Question: I'm trying to create an installer, which automagically updates the installed component.
Therefore I have created an installer-project, with following settings:
- - - -
When I change my 'Version'-attribute, a new 'ProductCode' gets generated (how I understood, the grouping on the product is done via 'UpgradeCode' and the specific version is bound to 'ProductCode').
My Custom-Actions look like this:

Sooo ... here we have my installer-class:
'''
[RunInstaller(true)]
// my .cs-file
public partial class Installer : System.Configuration.Install.Installer
{
public Installer()
{
this.InitializeComponent();
}
protected override void OnAfterInstall(System.Collections.IDictionary savedState)
{
base.OnAfterInstall(savedState);
using (var serviceController = new ServiceController(Settings.Service.Name))
{
serviceController.Start();
serviceController.WaitForStatus(ServiceControllerStatus.Running);
}
}
protected override void OnBeforeUninstall(System.Collections.IDictionary savedState)
{
base.OnBeforeUninstall(savedState);
using (var serviceController = new ServiceController(Settings.Service.Name))
{
serviceController.Stop();
serviceController.WaitForStatus(ServiceControllerStatus.Stopped);
}
}
}
// my designer
partial class Installer
{
private ServiceInstaller ServiceInstaller;
private ServiceProcessInstaller ServiceProcessInstaller;
/// <summary>
/// Required designer variable.
/// </summary>
private System.ComponentModel.IContainer components = null;
/// <summary>
/// Clean up any resources being used.
/// </summary>
/// <param name="disposing">true if managed resources should be disposed; otherwise, false.</param>
protected override void Dispose(bool disposing)
{
if (disposing && (components != null))
{
components.Dispose();
}
base.Dispose(disposing);
}
#region Component Designer generated code
/// <summary>
/// Required method for Designer support - do not modify
/// the contents of this method with the code editor.
/// </summary>
private void InitializeComponent()
{
this.ServiceProcessInstaller = new System.ServiceProcess.ServiceProcessInstaller();
this.ServiceInstaller = new System.ServiceProcess.ServiceInstaller();
//
// ServiceProcessInstaller
//
this.ServiceProcessInstaller.Account = System.ServiceProcess.ServiceAccount.LocalService;
this.ServiceProcessInstaller.Password = null;
this.ServiceProcessInstaller.Username = null;
//
// ServiceInstaller
//
this.ServiceInstaller.ServiceName = "Foo";
this.ServiceInstaller.StartType = System.ServiceProcess.ServiceStartMode.Automatic;
}
#endregion
}
'''
The initial installation is not the problem - everything works fine (installation, automatic start, ...). But when I try to install a new .msi-package with the same 'UpgradeCode' but different 'ProductCode', the installer fails with "Error 1001: The specified service already exists" - which makes me believe, that any uninstall-handler (or invocation) is not being called and that the 'UpgradeCode'/'Productcode'-magic does not work ...
So, my question: Where is the path (overriding) which handles (or should handle) the uninstallation? What would be the correct implementation?
Setting of 'HKEY_LOCAL_MACHINE\Software\Policies\Microsoft\Windows\Installer:Logging' is 'iwemv' - <URL>.
as we see in line 161ff, the previous version is found:
'''
MSI (c) (50:04) [10:03:31:319]: Doing action: AppSearch
Aktion gestartet um 10:03:31: AppSearch.
MSI (c) (50:04) [10:03:31:319]: Note: 1: 2262 2: AppSearch 3: -<PHONE>
Aktion beendet um 10:03:31: AppSearch. Ruckgabewert 1.
MSI (c) (50:04) [10:03:31:319]: Doing action: FindRelatedProducts
Aktion gestartet um 10:03:31: FindRelatedProducts.
MSI (c) (50:04) [10:03:31:319]: PROPERTY CHANGE: Adding PREVIOUSVERSIONSINSTALLED property. Its value is '{C4C4318A-2F89-416B-A48C-76BD035EB52B}'.
Aktion beendet um 10:03:31: FindRelatedProducts. Ruckgabewert 1.
'''
line 272 invocation @ client
'''
MSI (c) (50:04) [10:03:31:413]: Switching to server: TARGETDIR="C:\Program Files (x86)\MyCompany\Foobar" ALLUSERS="1" PREVIOUSVERSIONSINSTALLED="{C4C4318A-2F89-416B-A48C-76BD035EB52B}" VSDNETURLMSG="Dieses Setup erfordert die Version 4.0 von .NET Framework. Installieren Sie .NET Framework, und fuhren Sie Setup erneut aus. .NET Framework kann uber das Internet bezogen werden. Mochten Sie es jetzt beziehen?" VSDNETMSG="Dieses Setup erfordert die Version 4.0 von .NET Framework. Installieren Sie .NET Framework, und fuhren Sie Setup erneut aus." CURRENTDIRECTORY="D:\Foo\Release" CLIENTUILEVEL="0" CLIENTPROCESSID="5200" USERNAME="MyCompany Support" COMPANYNAME="MyCompany GmbH" SOURCEDIR="D:\Foo\Release" ACTION="INSTALL" EXECUTEACTION="INSTALL" ROOTDRIVE="D:" INSTALLLEVEL="1" SECONDSEQUENCE="1" ADDLOCAL=DefaultFeature
'''
line 313 invocation @ server
'''
MSI (s) (A4:6C) [10:03:41:219]: Command Line: TARGETDIR=C:\Program Files (x86)\MyCompany\Foobar\ ALLUSERS=1 PREVIOUSVERSIONSINSTALLED={C4C4318A-2F89-416B-A48C-76BD035EB52B} VSDNETURLMSG=Dieses Setup erfordert die Version 4.0 von .NET Framework. Installieren Sie .NET Framework, und fuhren Sie Setup erneut aus. .NET Framework kann uber das Internet bezogen werden. Mochten Sie es jetzt beziehen? VSDNETMSG=Dieses Setup erfordert die Version 4.0 von .NET Framework. Installieren Sie .NET Framework, und fuhren Sie Setup erneut aus. CURRENTDIRECTORY=D:\Foo\Release CLIENTUILEVEL=0 CLIENTPROCESSID=5200 USERNAME=MyCompany Support COMPANYNAME=MyCompany GmbH SOURCEDIR=D:\Foo\Release\ ACTION=INSTALL EXECUTEACTION=INSTALL ROOTDRIVE=D:\ INSTALLLEVEL=1 SECONDSEQUENCE=1 ADDLOCAL=DefaultFeature ACTION=INSTALL
'''
sooo ... action is install, and not update/uninstall/...?!
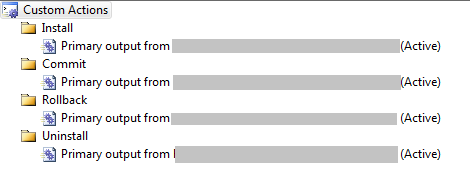
Answer: Since you asked "correctly" you should know that InstallUtil custom actions are a horrible antipattern and you are reinventing the wheel by writing code to things MSI already supports natively. You should also know that Visual Studio Deployment projects are horrible in so many ways ( in this case not exposing MSI's ability to install and control services ) that they are removed in the next release of VS11.
Some background: ( Yours is an example of a and c )
<URL>
Now my advice to you is to get rid of the custom action and use a WiX merge module instead. The concept is to factor the component that has your service EXE into a merge module and then have your VDPROJ consume the merge module. ( Take a class out of a console app and move it into library and then use ILDASM to merge the library back into the console app if you will ). Use Windows Installer XML to author the merge module because 1) it actually exposes the ServiceInstall and ServiceControl tables and 2) it's FOSS.
<URL>
Your resultant MSI will be much simpler / cleaner and your 1001 error messages will magically go away because MSI is doing the work for you.